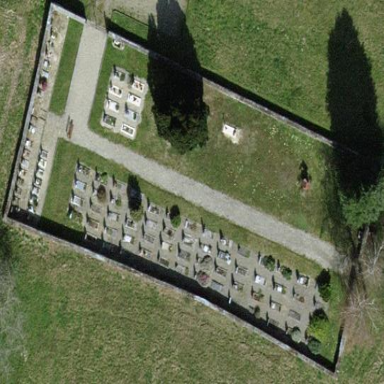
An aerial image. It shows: Cemetery.